Question: How I can make following shape :

My first try was pure CSS but the attached code makes more an egg shape than a circle:
'''
img {
border: 2px #ff00ff solid;
border-top-left-radius: 60% 50%;
border-bottom-left-radius: 60% 50%;
border-top-right-radius: 50% 20%;
border-bottom-right-radius:50% 20%;
}
'''
'''
<img src="https://d1wn0q81ehzw6k.cloudfront.net/additional/thul/media/4e34feee0acdc38a?w=400&h=400" style="width:100%">
'''
Second try, working with SVG isn't supported in Opera and IE and I have no idea how to make borders. The "cut" doesn't work every time.
'''
img {
clip-path: url(#myClip);
}
'''
'''
<svg width="120" height="120"
viewBox="0 0 120 120"
xmlns="http://www.w3.org/2000/svg">
<defs>
<clipPath id="myClip">
<circle cx="260" cy="256" r="256" style="fill:none;stroke:#00df0b;stroke-width:6"/>
</clipPath>
</defs>
</svg>
<img src="https://d1ra4hr810e003.cloudfront.net/media/27FB7F0C-9885-42A6-9E0C19C35242B5AC/0/D968A2D0-35B8-41C6-A94A0C5C5FCA0725/F0E9E3EC-8F99-4ED8-A40DADEAF7A011A5/dbe669e9-40be-51c9-a9a0-001b0e022be7/thul-IMG_2100.jpg" style="width:100%">
'''
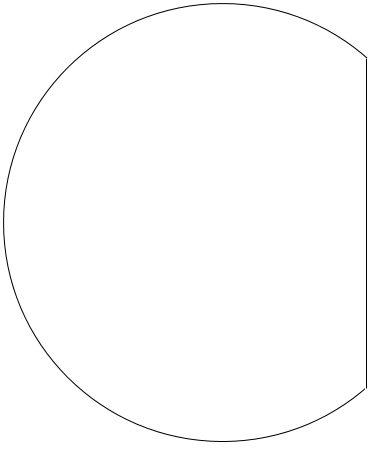
Answer: The simplest solution is probably just to make an SVG.
'''
<svg width="400px" height="400px" viewBox="0 0 1 1"
overflow="visible">
<defs>
<mask id="myMask" x="0" y="0" width="1" height="1"
maskContentUnits="objectBoundingBox" fill="white">
<path id="myPath" d="M 0.8 0.9 L 0.8 0.1 A 0.5 0.5 0 1 0 0.8 0.9 Z"/>
</mask>
</defs>
<image xlink:href="https://d1ra4hr810e003.cloudfront.net/media/27FB7F0C-9885-42A6-9E0C19C35242B5AC/0/D968A2D0-35B8-41C6-A94A0C5C5FCA0725/F0E9E3EC-8F99-4ED8-A40DADEAF7A011A5/dbe669e9-40be-51c9-a9a0-001b0e022be7/thul-IMG_2100.jpg"
x="0" y="0" width="1" height="1" mask="url(#myMask)"/>
<use xlink:href="#myPath" fill="none" stroke="#f0f" stroke-width="0.01"/>
</svg>
'''